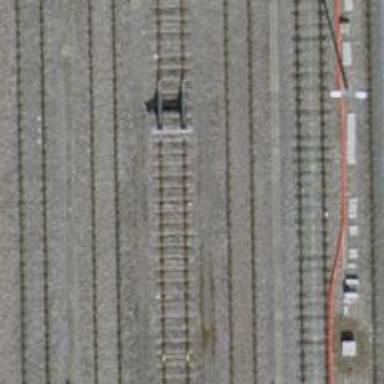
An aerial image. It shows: Railway buffer stop.